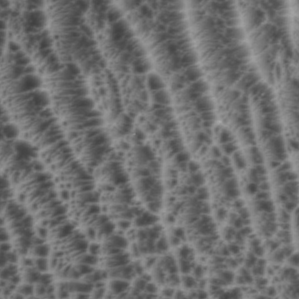
Label: non_frost